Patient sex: F
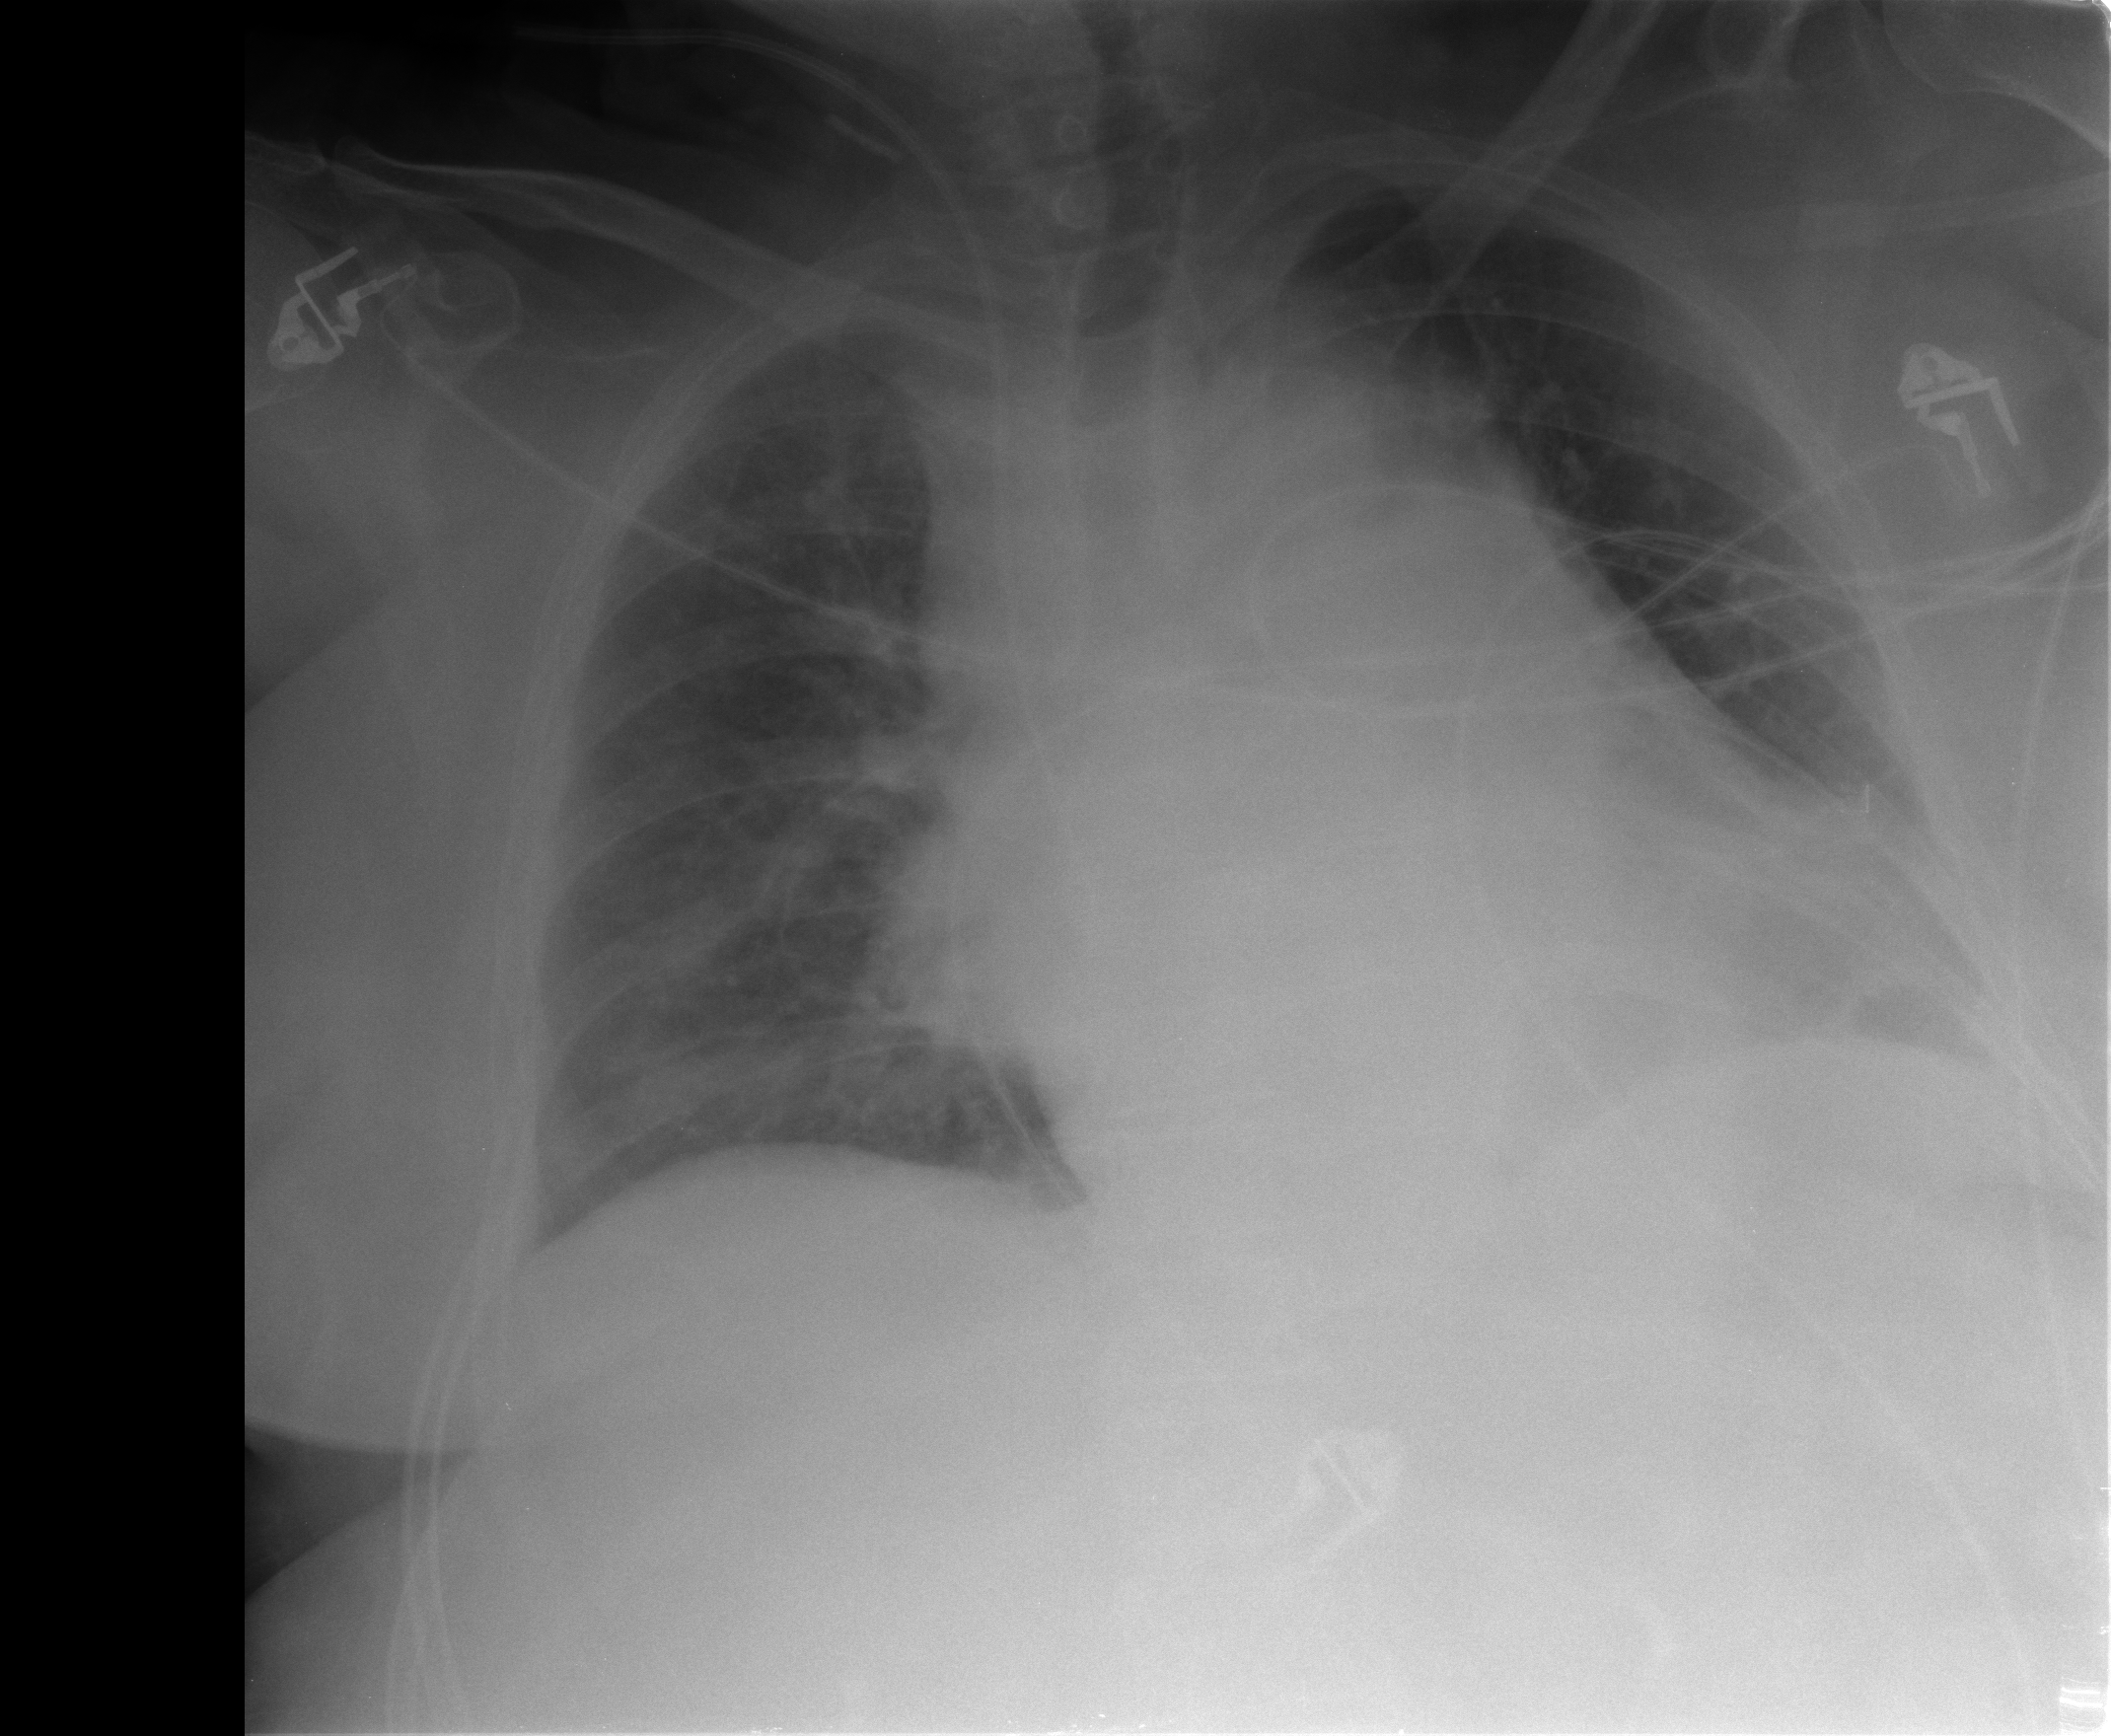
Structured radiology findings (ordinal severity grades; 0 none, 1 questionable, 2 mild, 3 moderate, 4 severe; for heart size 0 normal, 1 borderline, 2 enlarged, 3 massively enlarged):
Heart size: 3
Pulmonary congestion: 2
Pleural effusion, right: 0
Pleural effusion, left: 1
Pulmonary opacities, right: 2
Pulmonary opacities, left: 0
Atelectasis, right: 2
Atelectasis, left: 1